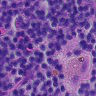
Metastatic tissue present: no